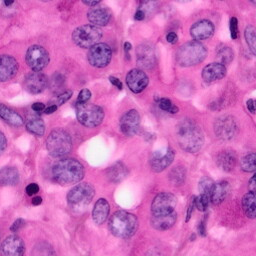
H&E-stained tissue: Pancreatic